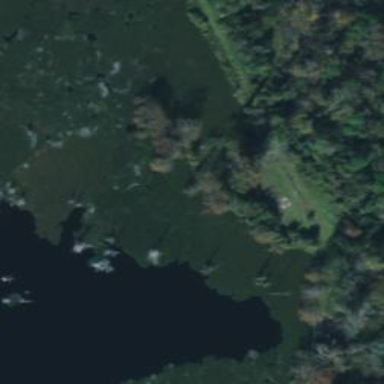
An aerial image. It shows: Dam across waterway.